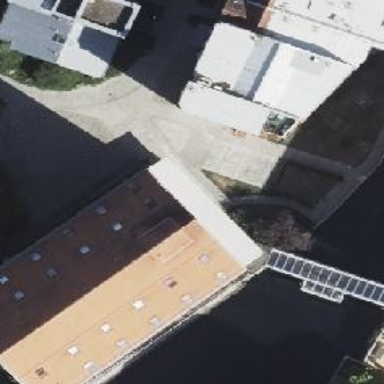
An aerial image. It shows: Hospital building with gabled roof.